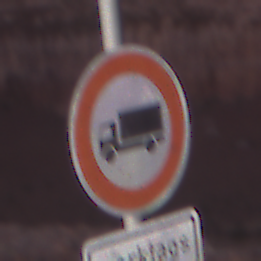
Verkehrszeichen: VerbotFuerKraftfahrzeugeUeberDreiKommaFuenfTonnen
Zusatzzeichen unten: ZeitangabenMitBeschraenkungAufWochentage7
Umgebung: Outdoor, Nature
Tageszeit: Dawn
Wetter: PartlyCloudy
Licht: Natural
Jahreszeit: NotSpecified
Kontrast: MediumContrast